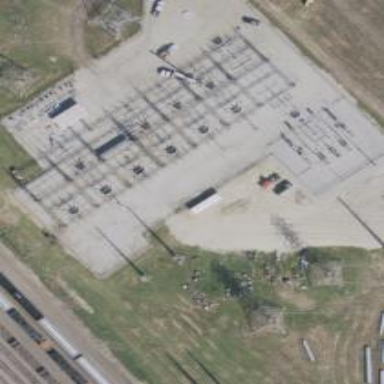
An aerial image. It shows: Switch for power supply.